Question: I'm wondering whether I can sync two databases with some logic.
'''
DbSyncTableDescription user = SqlSyncDescriptionBuilder.GetDescriptionForTable("User", sqlServerConn);
DbSyncTableDescription role = SqlSyncDescriptionBuilder.GetDescriptionForTable("Role", sqlServerConn);
DbSyncTableDescription usersInRoles = SqlSyncDescriptionBuilder.GetDescriptionForTable("UsersInRoles", sqlServerConn);
'''
For example, sync administrators to user table. Do not sync staffs.

Thank in advance!
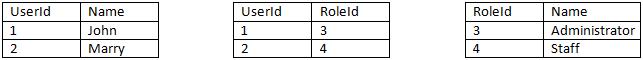
Answer: you can define a filter in your scope... see: <URL>
or if you want more logic around what needs to be synched, you can intercept the changes in the ChangesSelected event...see: <URL>